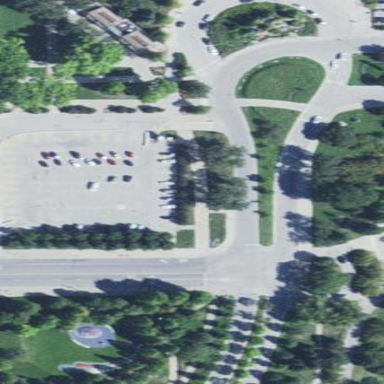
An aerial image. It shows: Parking area with surface.